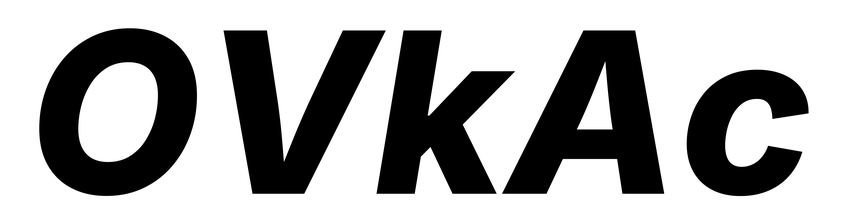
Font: Inter-Italic_ExtraBold_Italic